高一 · 代数
以下每个图象表示的函数都有零点, 但不能用二分法求函数零点的是 ( )
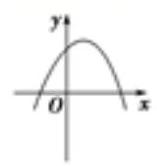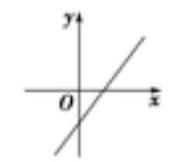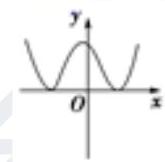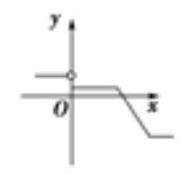
A.

B.

C.

D.

答案: C
解析: 根据二分法的思想, 函数 $\mathrm{f}(\mathrm{x})$ 在区间 $[\mathrm{a}, \mathrm{b}]$ 上的图象连续不断, 且 $\mathrm{f}(\mathrm{a}) \cdot \mathrm{f}(\mathrm{b})<0$, 即函数的零点是变号零点, 才能将区间 $[\mathrm{a}, \mathrm{b}]$ 一分为二, 逐步得到零点的近似值, 对各图象分析可知, A, B, D 都符合条件,而选项 C 不符合, 因为图象经过零点时函数值不变号, 因此不能用二分法求函数零点.

故选 C